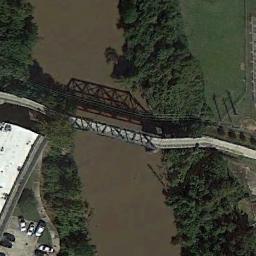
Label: bridge